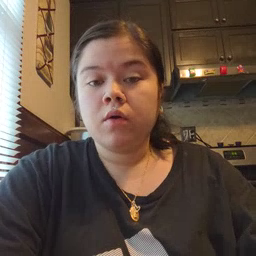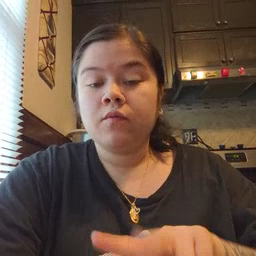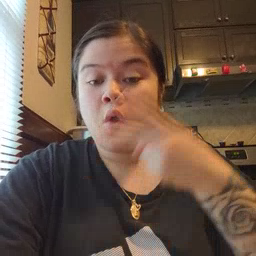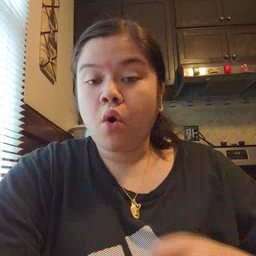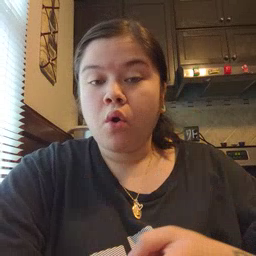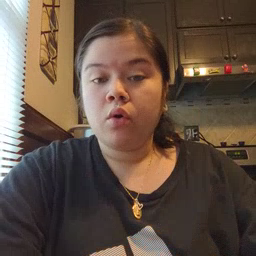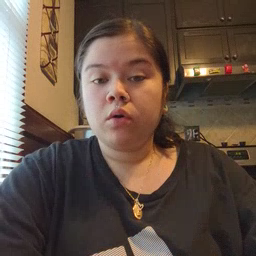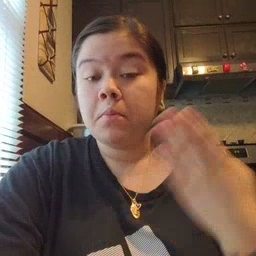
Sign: fall